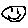
Label: smiley face